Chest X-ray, PA view. Patient: 59 years old, sex M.
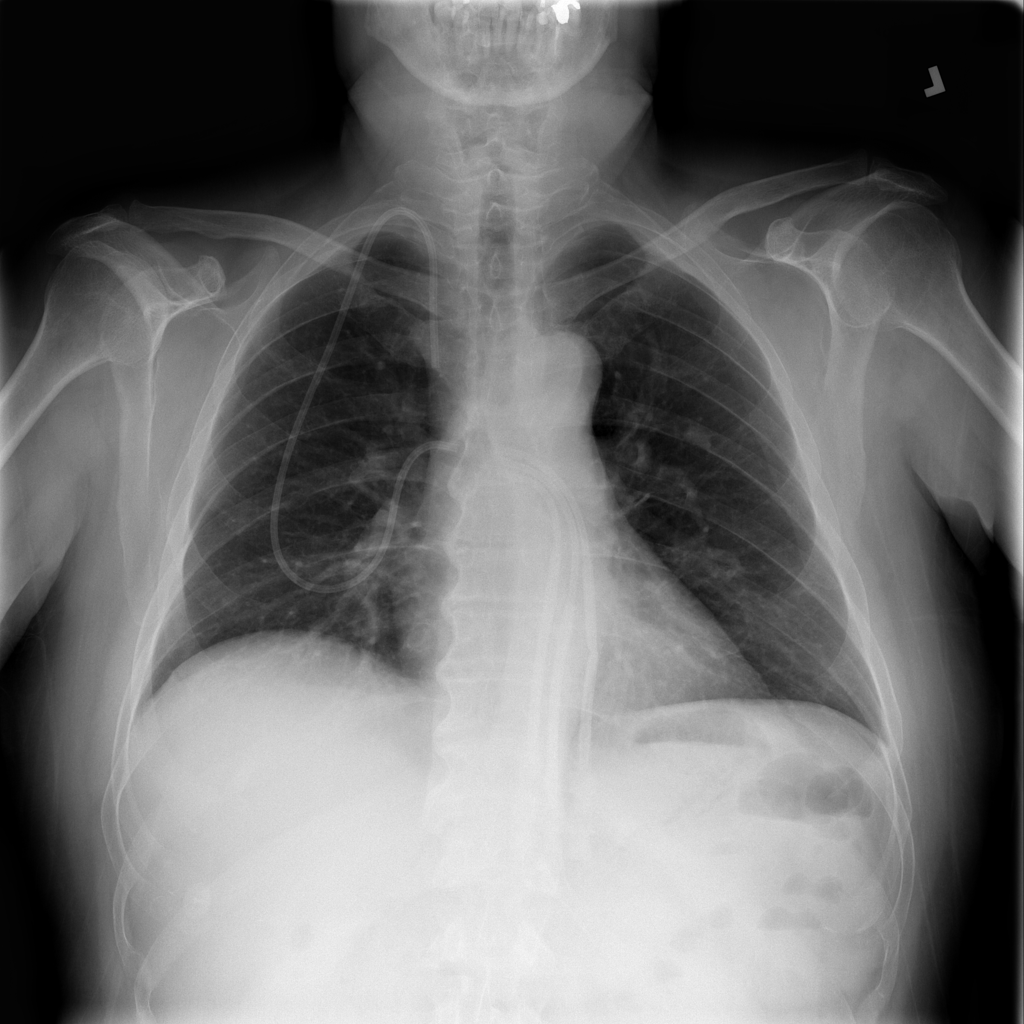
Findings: No Finding